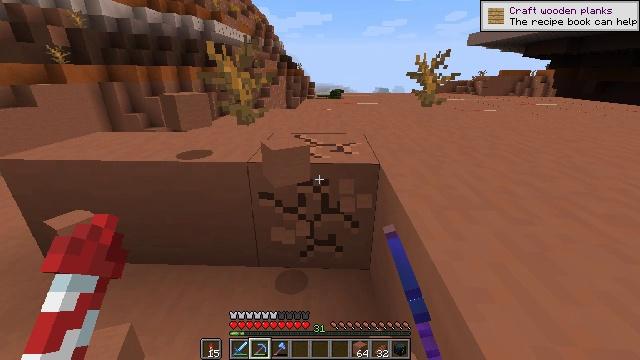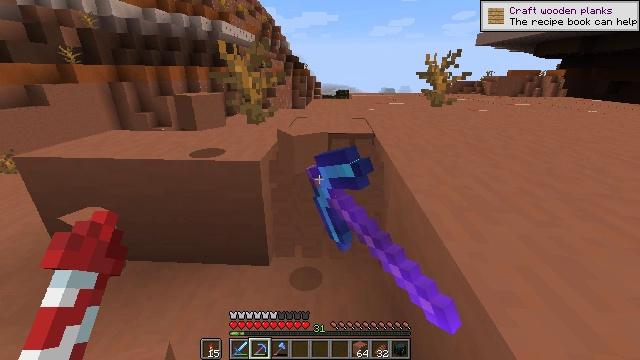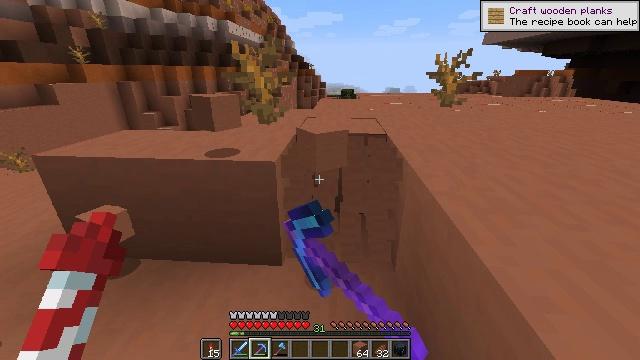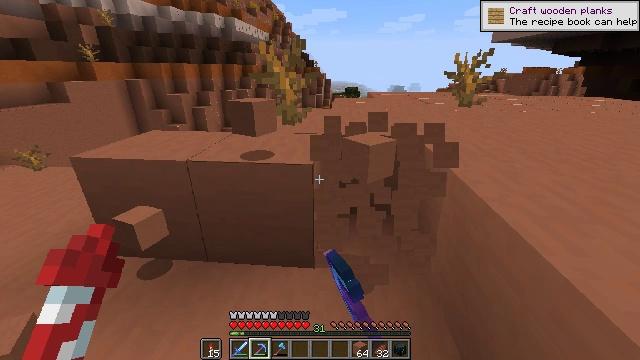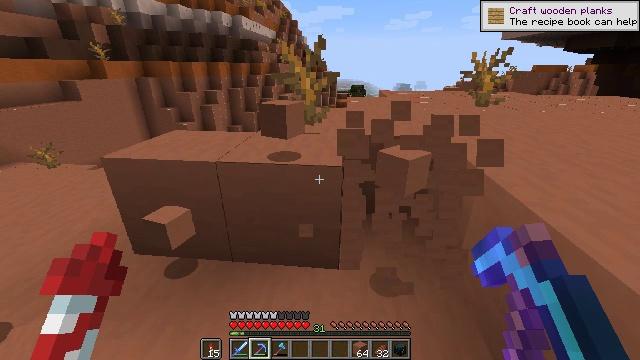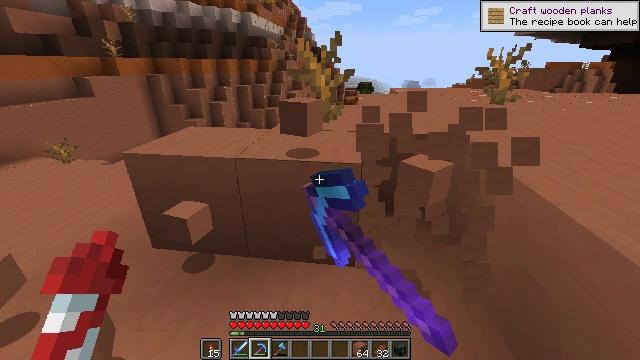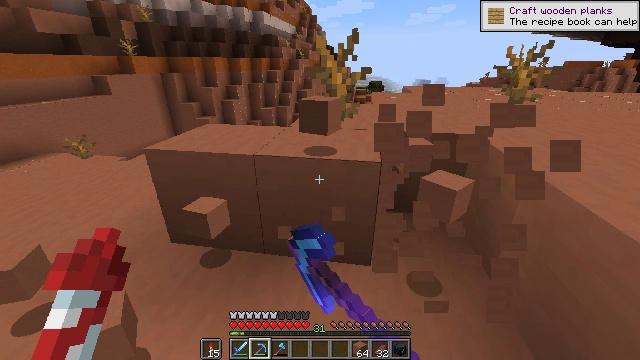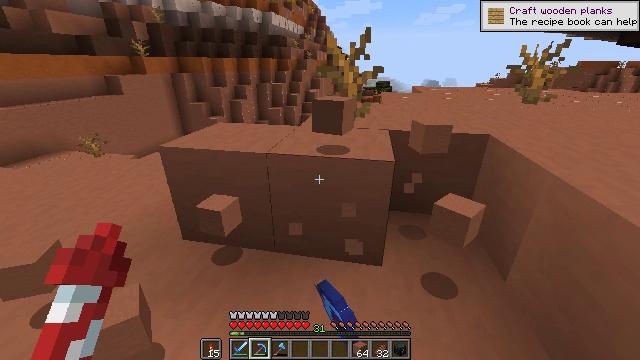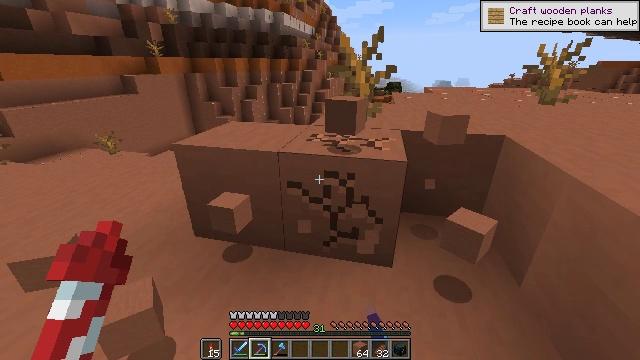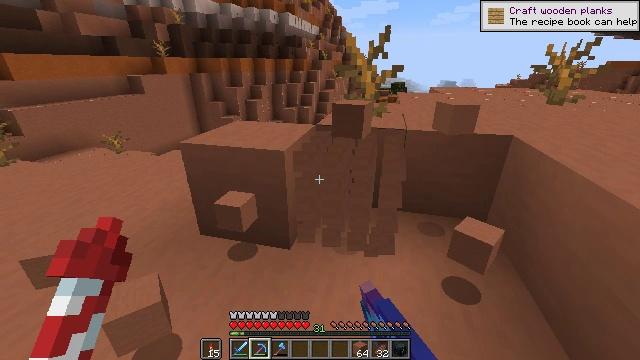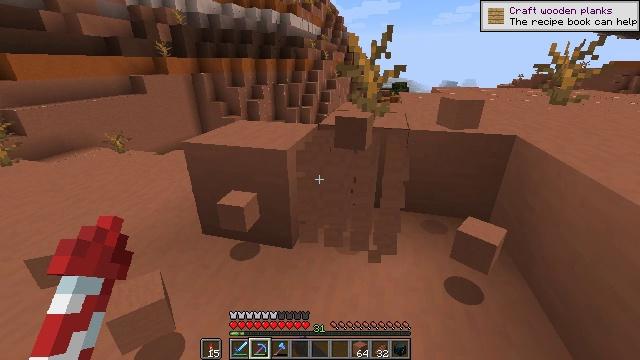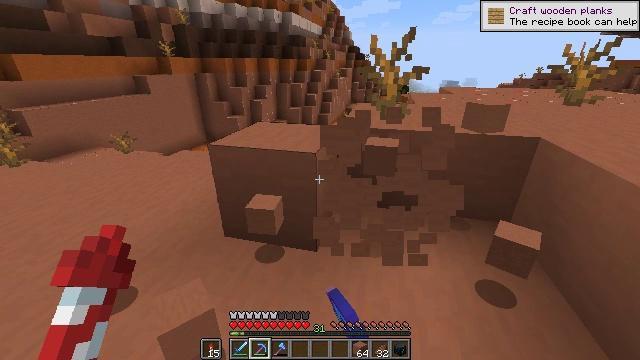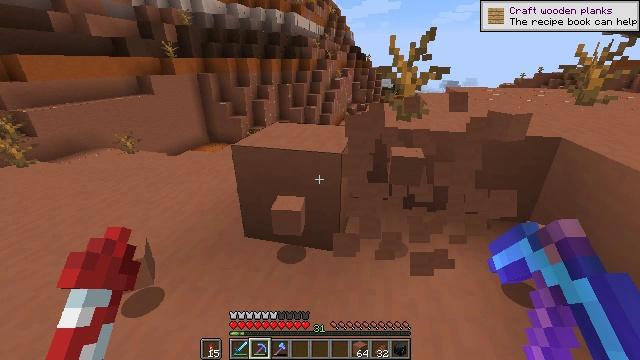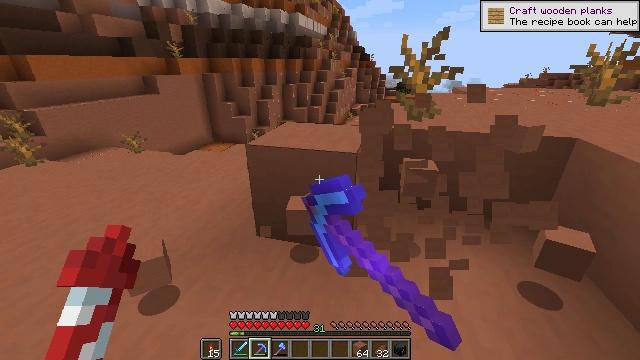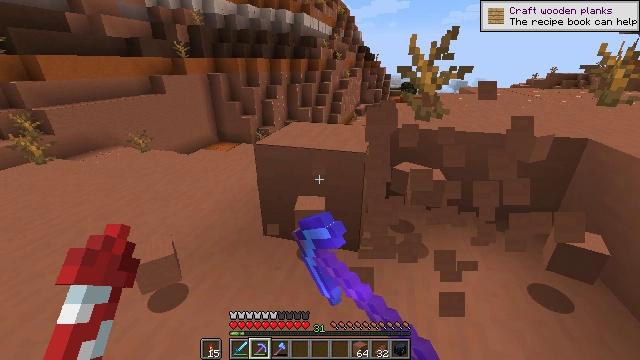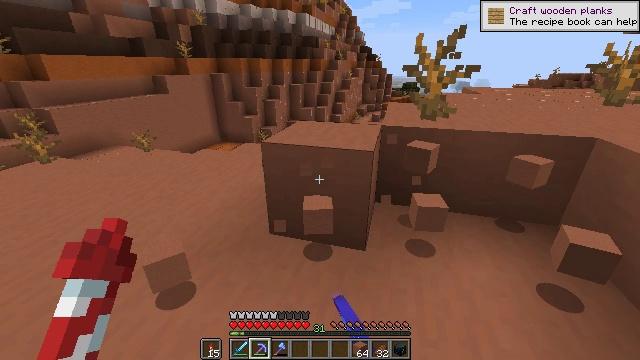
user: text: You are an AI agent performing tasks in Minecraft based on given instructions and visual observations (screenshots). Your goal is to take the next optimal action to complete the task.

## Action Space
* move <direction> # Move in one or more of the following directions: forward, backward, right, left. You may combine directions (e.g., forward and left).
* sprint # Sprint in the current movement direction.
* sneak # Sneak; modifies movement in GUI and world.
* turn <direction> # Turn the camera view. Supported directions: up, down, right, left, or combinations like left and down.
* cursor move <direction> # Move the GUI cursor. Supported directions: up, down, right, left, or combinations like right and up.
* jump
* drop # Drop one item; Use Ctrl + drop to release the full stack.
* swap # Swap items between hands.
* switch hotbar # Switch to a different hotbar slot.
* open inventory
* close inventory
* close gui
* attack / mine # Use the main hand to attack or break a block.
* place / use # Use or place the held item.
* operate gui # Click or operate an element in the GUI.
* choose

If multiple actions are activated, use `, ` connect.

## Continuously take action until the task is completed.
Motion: motion action
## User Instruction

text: Attack the terracotta block to obtain it.
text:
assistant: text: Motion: move left, turn left, attack / mine
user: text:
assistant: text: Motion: move left, attack / mine
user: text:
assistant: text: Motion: move left, attack / mine
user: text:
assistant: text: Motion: move left, turn left, attack / mine
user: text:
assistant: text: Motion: turn left, attack / mine
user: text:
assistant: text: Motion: turn left, attack / mine
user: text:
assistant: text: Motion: turn left, attack / mine
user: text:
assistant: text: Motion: turn left, attack / mine
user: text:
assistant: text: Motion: attack / mine
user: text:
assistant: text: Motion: move left, attack / mine
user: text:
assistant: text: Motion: move left, attack / mine
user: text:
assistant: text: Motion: move left, attack / mine
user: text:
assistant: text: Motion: attack / mine
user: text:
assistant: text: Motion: attack / mine
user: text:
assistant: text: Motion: attack / mine
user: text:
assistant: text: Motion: attack / mine
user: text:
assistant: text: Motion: move forward, attack / mine
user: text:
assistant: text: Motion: move forward, turn right, attack / mine
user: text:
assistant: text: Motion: move forward, turn right, attack / mine
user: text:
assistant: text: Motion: move forward, turn right, attack / mine
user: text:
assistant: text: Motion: move forward, turn right, attack / mine
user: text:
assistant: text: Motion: move forward, turn right, attack / mine
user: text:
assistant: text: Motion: turn right, attack / mine
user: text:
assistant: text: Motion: attack / mine
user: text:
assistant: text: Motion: move right, attack / mine
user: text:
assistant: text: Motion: move right, attack / mine
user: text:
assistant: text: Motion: move right, attack / mine
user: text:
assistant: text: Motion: move right, attack / mine
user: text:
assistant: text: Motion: move right, attack / mine
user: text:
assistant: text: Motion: attack / mine